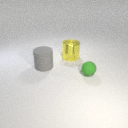
large gray rubber cylinder to the left of large yellow metal cylinder